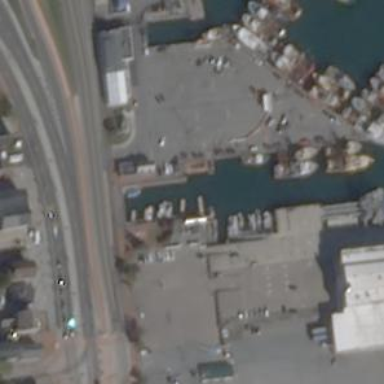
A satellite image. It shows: Man-made pier.